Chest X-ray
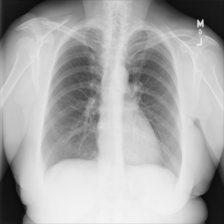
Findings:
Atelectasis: negative
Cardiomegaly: negative
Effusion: negative
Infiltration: negative
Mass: negative
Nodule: negative
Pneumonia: negative
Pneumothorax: negative
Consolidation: negative
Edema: negative
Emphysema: positive
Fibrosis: negative
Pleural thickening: negative
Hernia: negative